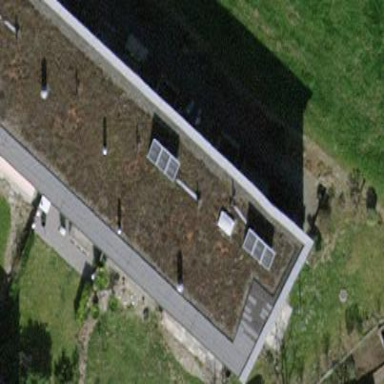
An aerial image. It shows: House with flat roof covered in grass.